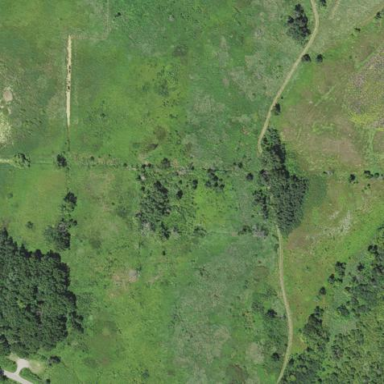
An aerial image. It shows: Prairie grassland.